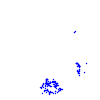
Particle: proton